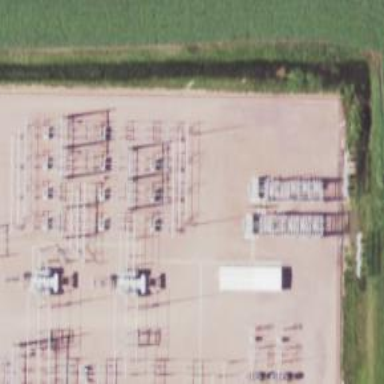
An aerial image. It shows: Switch used for power control.